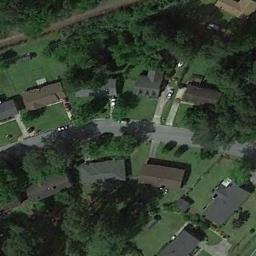
Label: residential